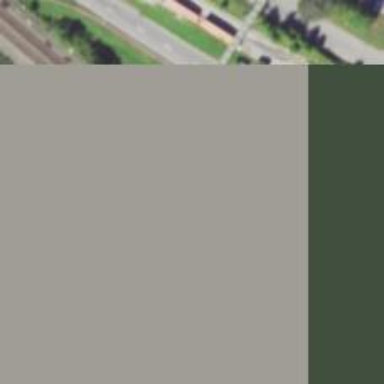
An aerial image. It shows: Railway crossing.